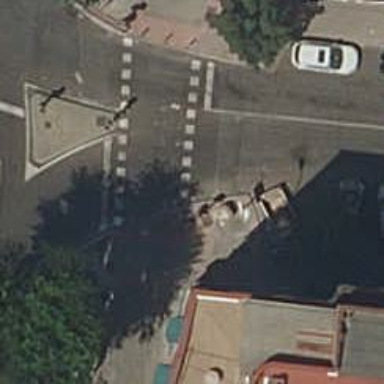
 there are traffic signals and zebra crossing."